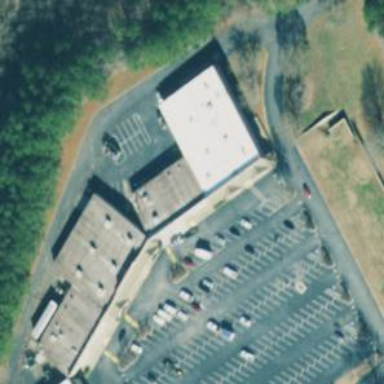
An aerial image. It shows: Clinic.